A scalogram of one vibration snapshot from a rotating bearing is shown, computed with a continuous wavelet transform. Classify the bearing condition as one of: normal, inner_race, outer_race, ball.
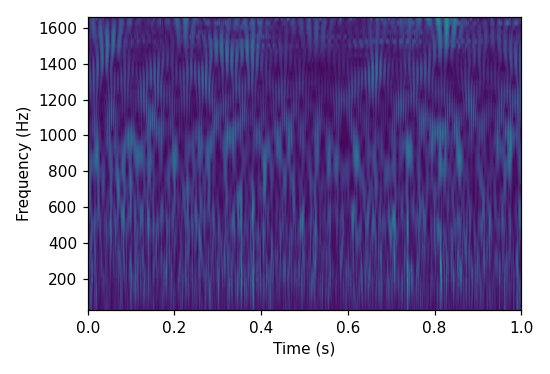
Answer: inner_race